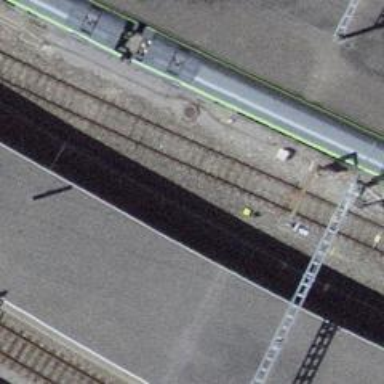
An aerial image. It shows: Railway signal.